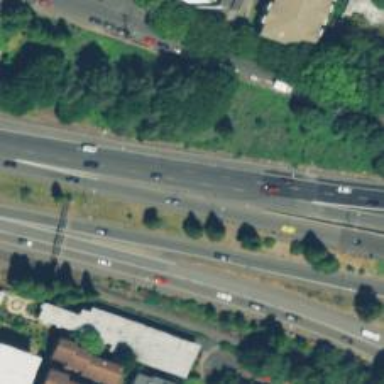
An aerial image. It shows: Connector on the motorway.